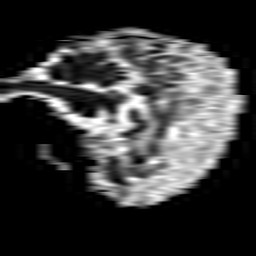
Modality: ADC
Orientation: sagittal
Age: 64
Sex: female
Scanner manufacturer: philips
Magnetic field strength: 1.5 T
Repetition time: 3.398 s
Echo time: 0.06922 s